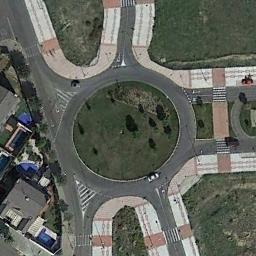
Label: roundabout